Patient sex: M
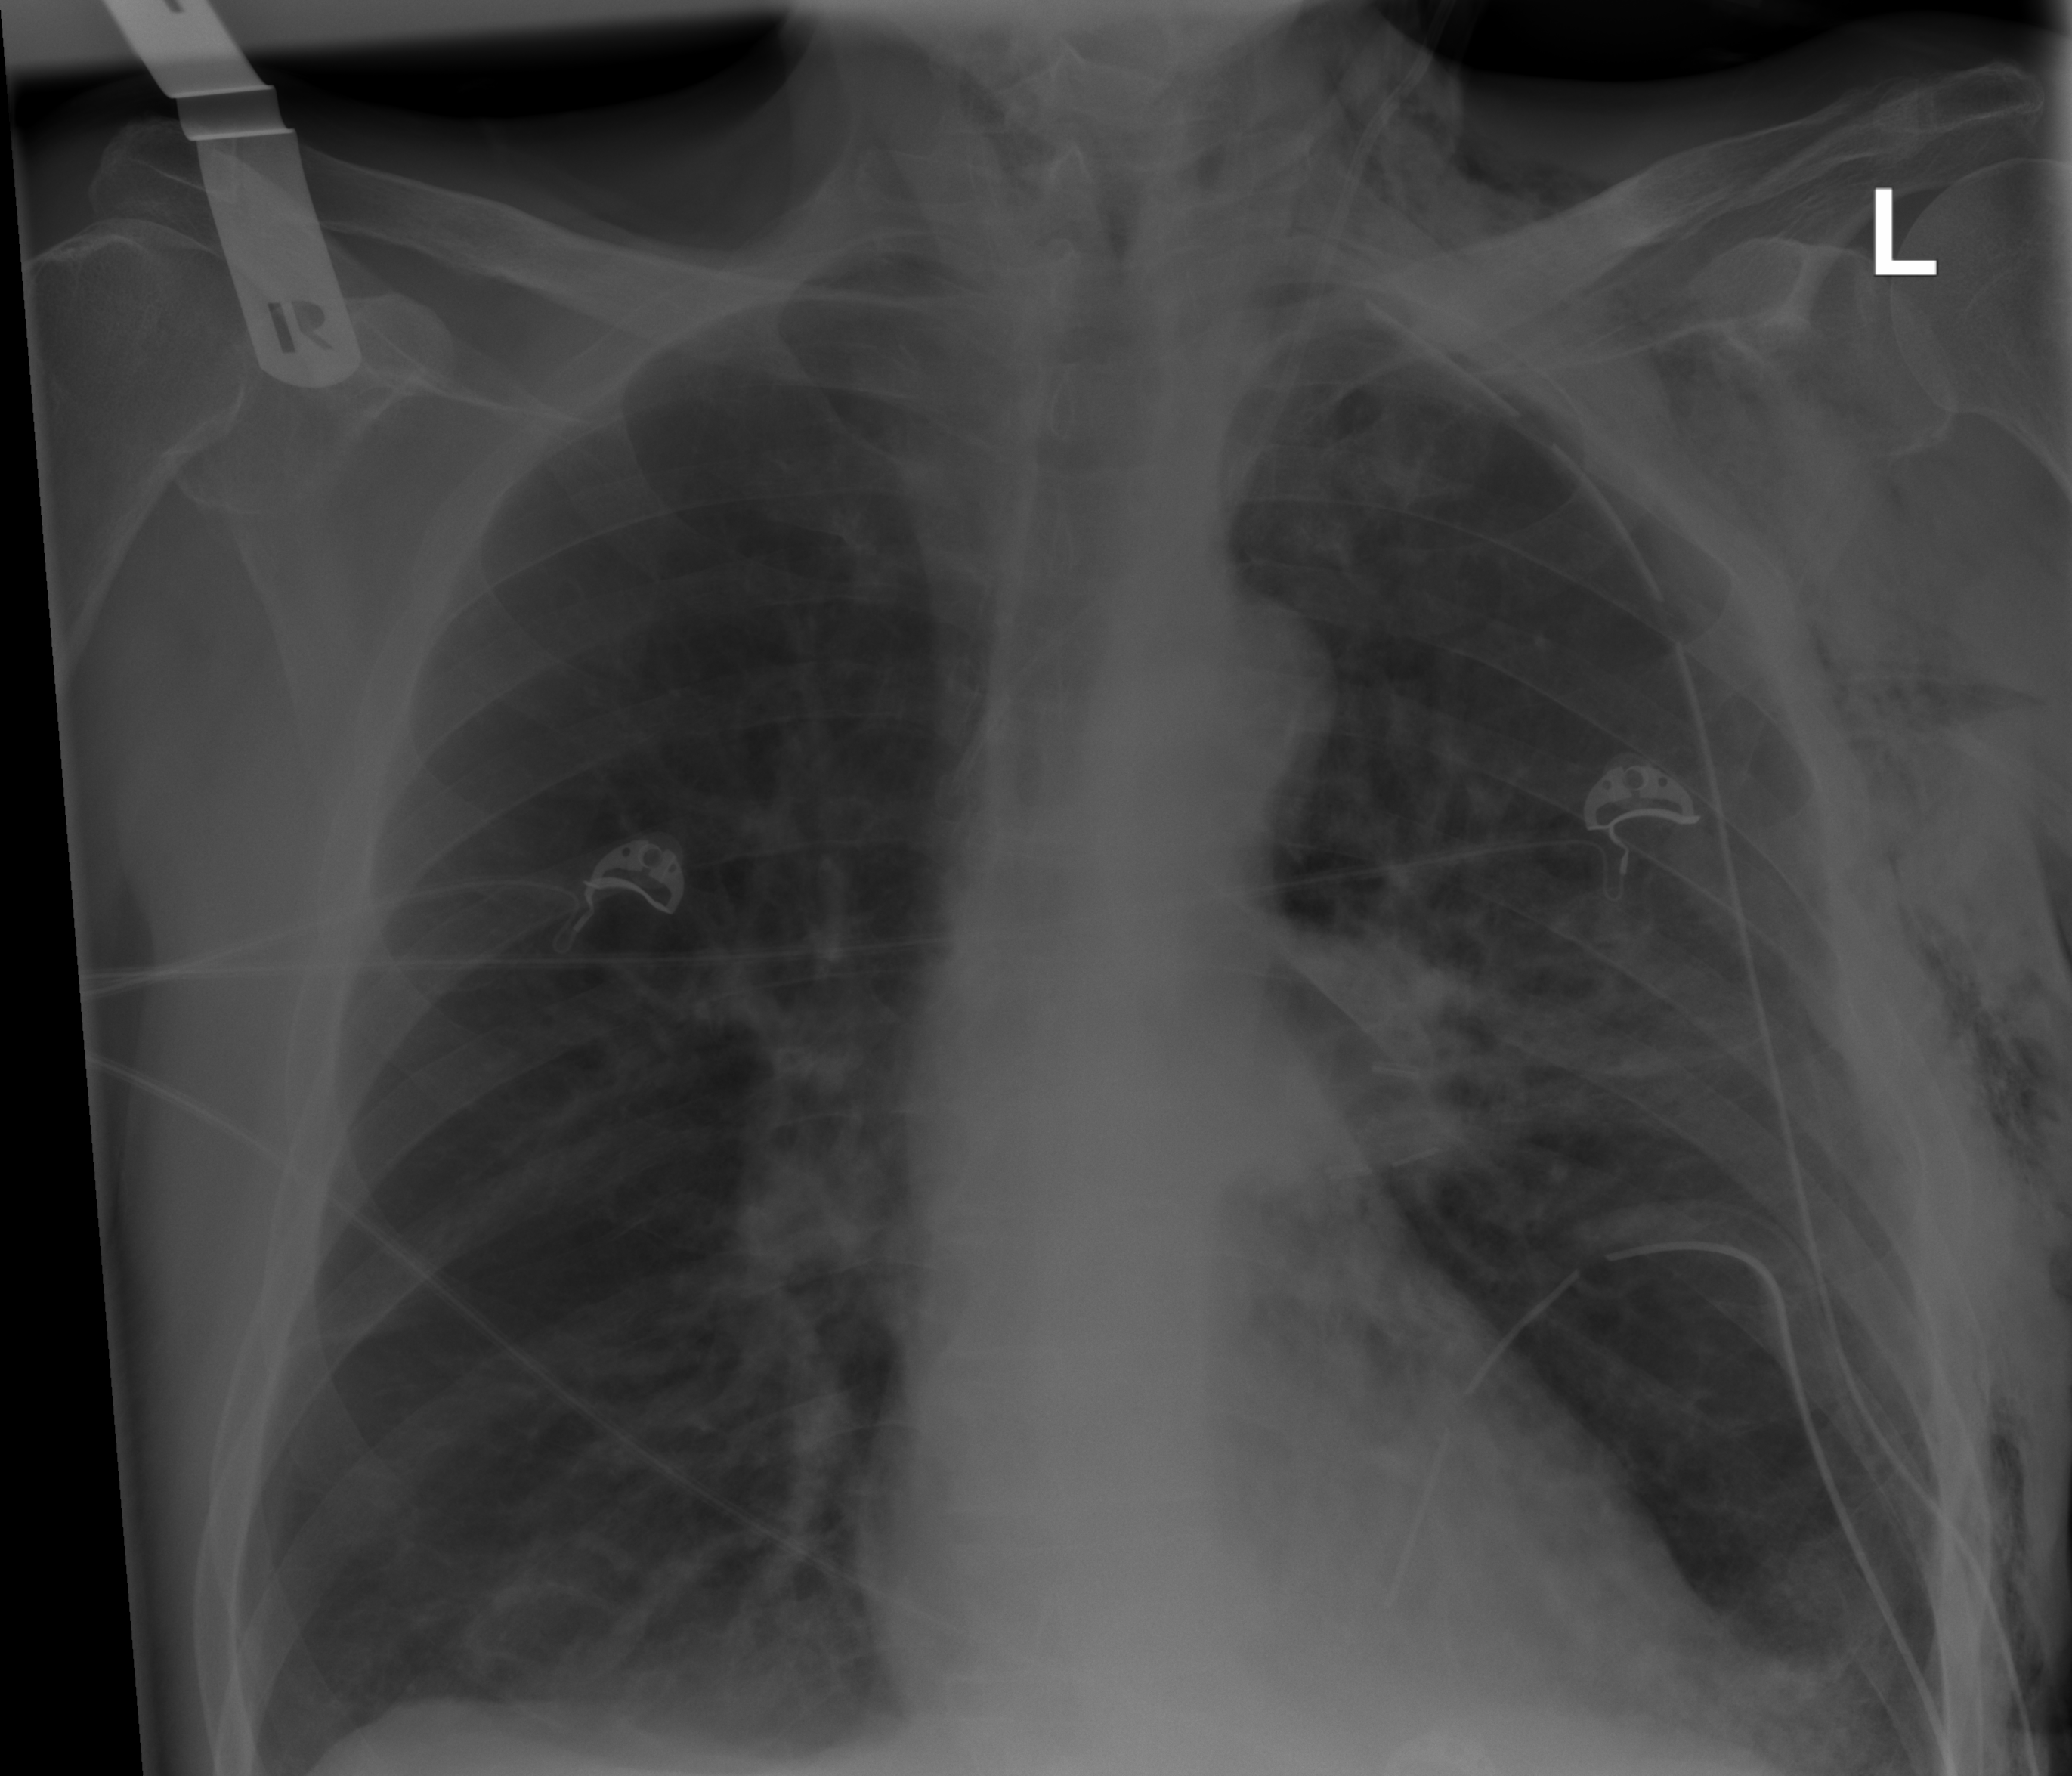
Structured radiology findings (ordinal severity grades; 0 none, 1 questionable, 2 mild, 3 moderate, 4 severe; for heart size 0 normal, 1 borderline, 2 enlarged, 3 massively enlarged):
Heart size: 0
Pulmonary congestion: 0
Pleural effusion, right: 0
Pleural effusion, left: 0
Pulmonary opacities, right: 0
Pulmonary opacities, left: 2
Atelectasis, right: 0
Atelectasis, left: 2